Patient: sex F, age 82
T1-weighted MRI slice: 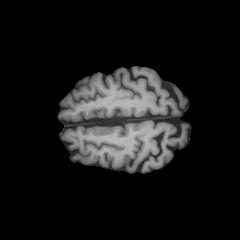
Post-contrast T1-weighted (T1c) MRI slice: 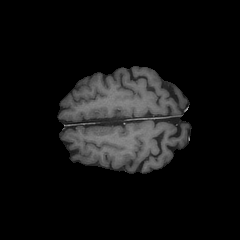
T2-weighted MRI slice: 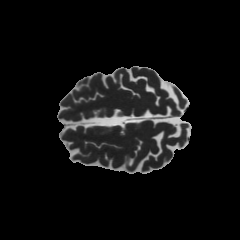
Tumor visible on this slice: no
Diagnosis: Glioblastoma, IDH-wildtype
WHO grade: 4